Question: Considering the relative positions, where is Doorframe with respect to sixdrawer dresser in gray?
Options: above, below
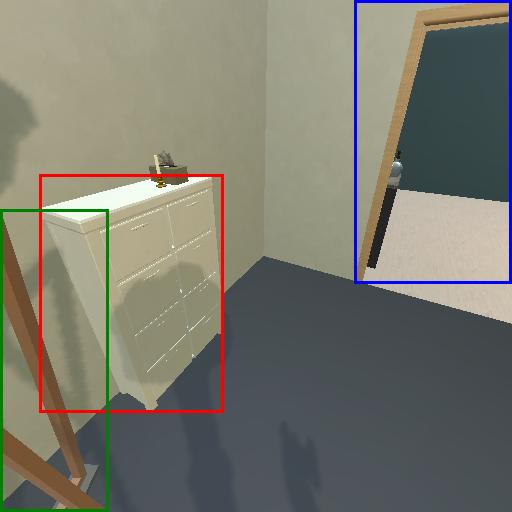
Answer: above